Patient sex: F
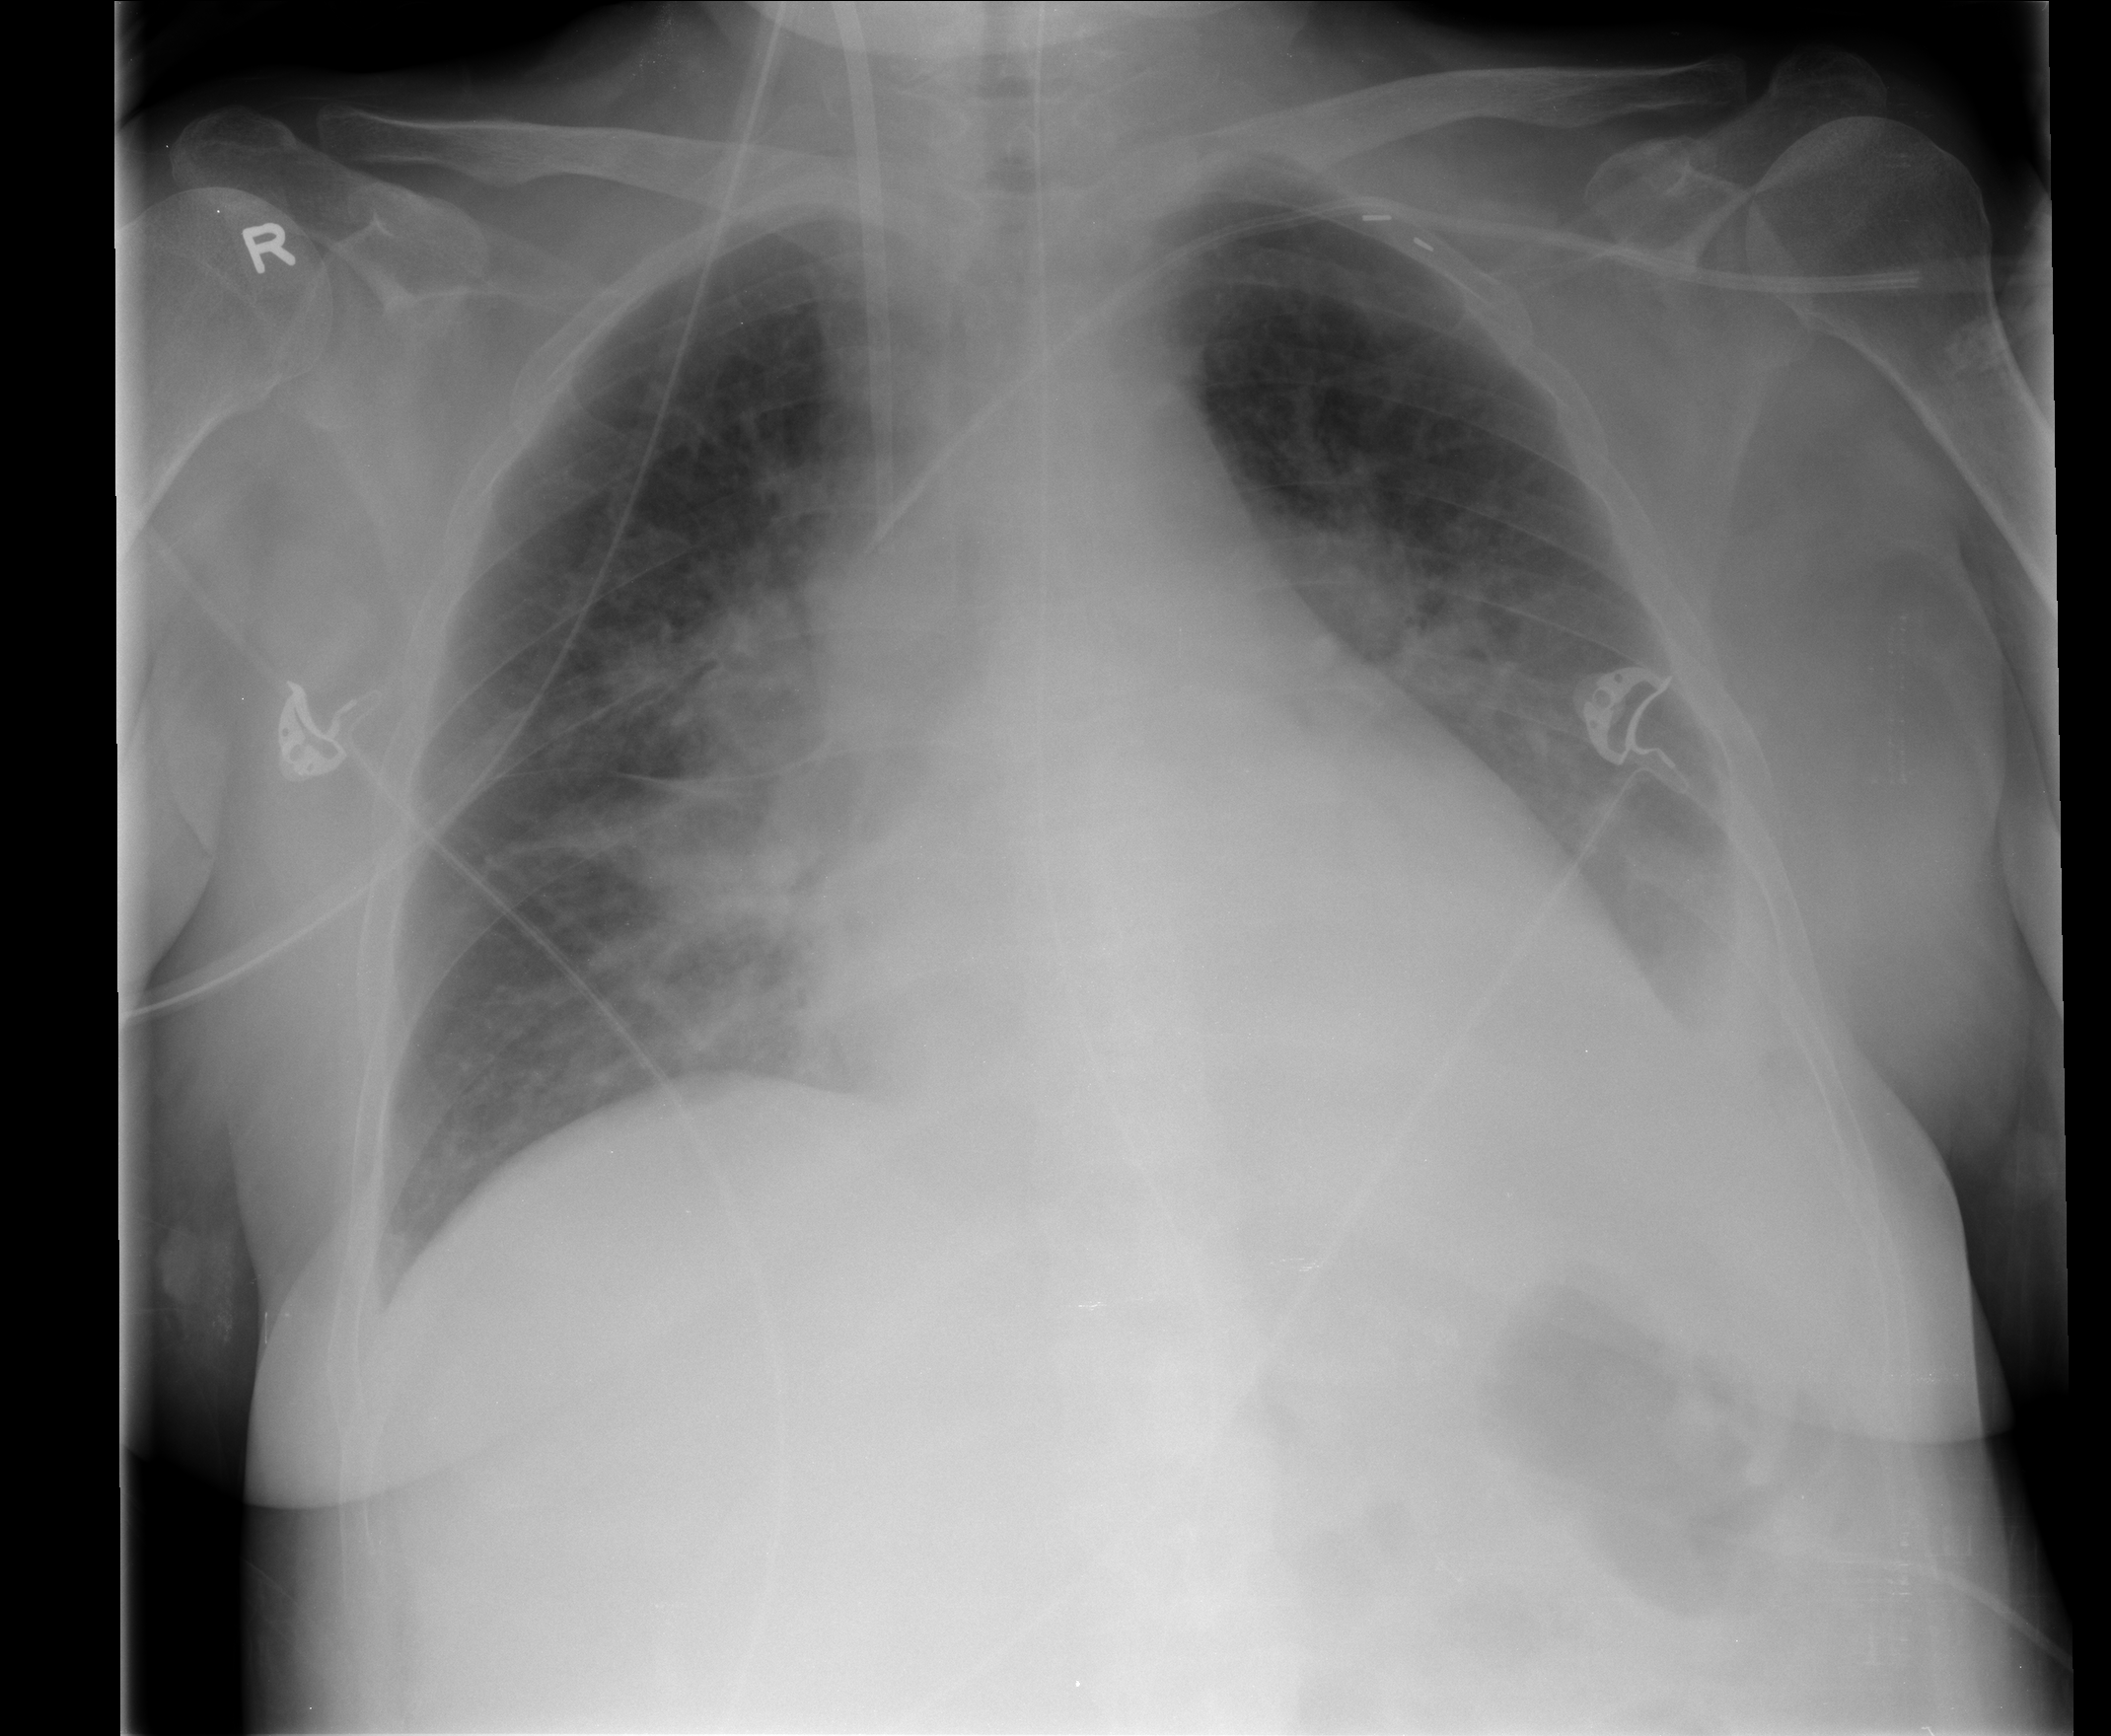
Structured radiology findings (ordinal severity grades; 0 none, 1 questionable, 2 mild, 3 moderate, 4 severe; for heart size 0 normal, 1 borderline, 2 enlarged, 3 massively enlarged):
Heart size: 2
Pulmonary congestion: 3
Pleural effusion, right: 2
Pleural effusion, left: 2
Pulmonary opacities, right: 2
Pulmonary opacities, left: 2
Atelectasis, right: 2
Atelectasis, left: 2